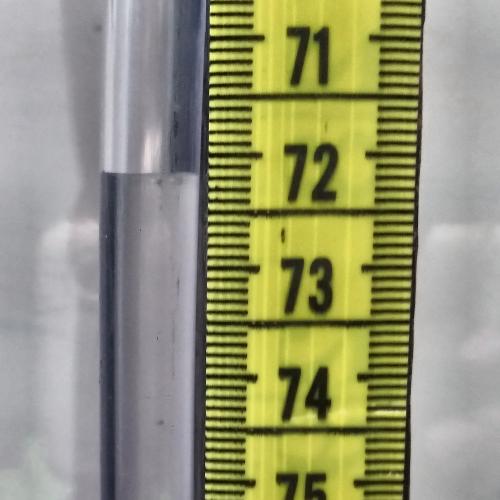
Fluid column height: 72.2 cm